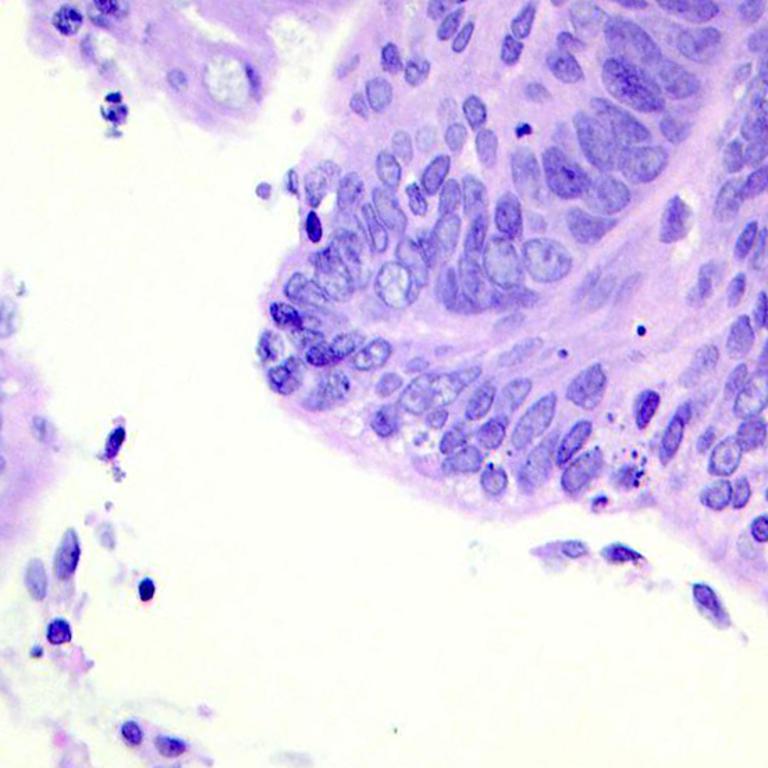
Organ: colon
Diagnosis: adenocarcinomas